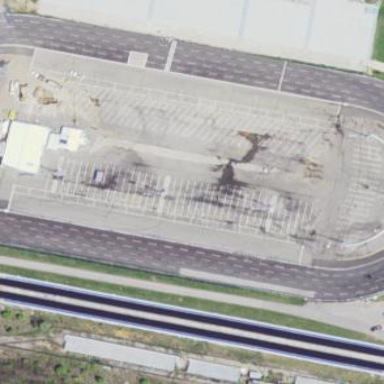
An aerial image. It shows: Asphalt raceway designed for motor sports.